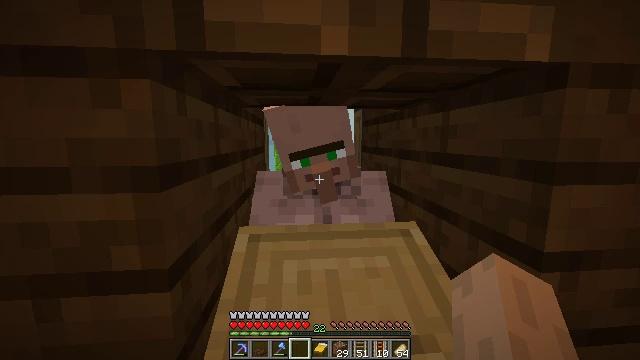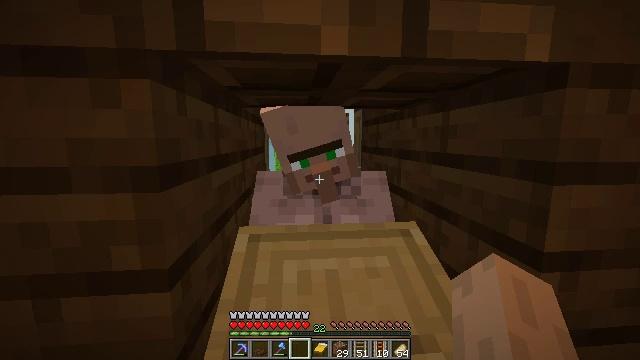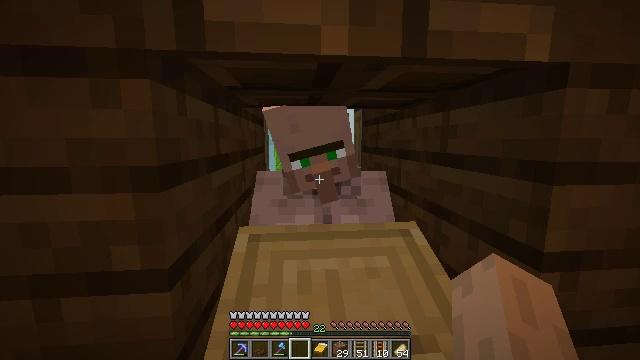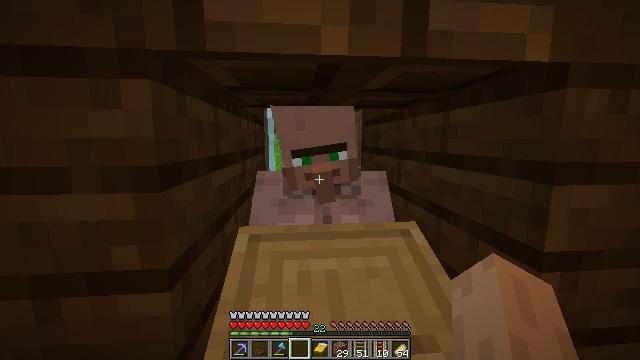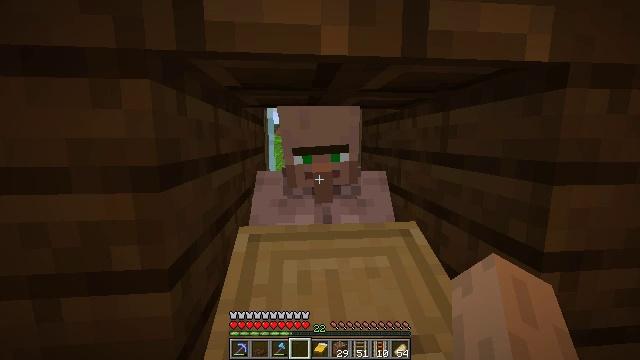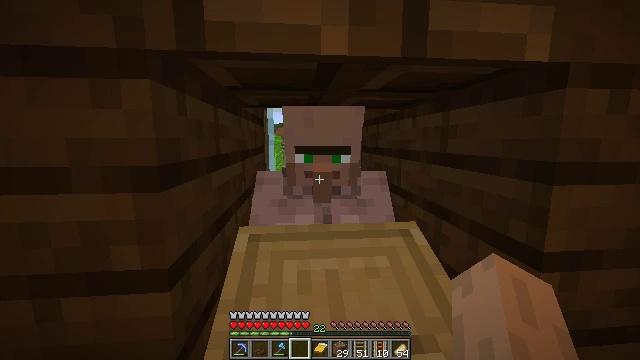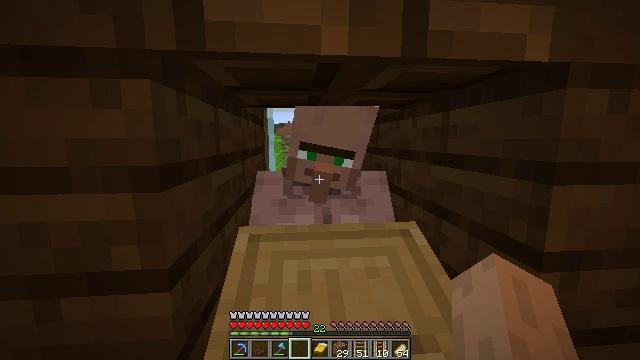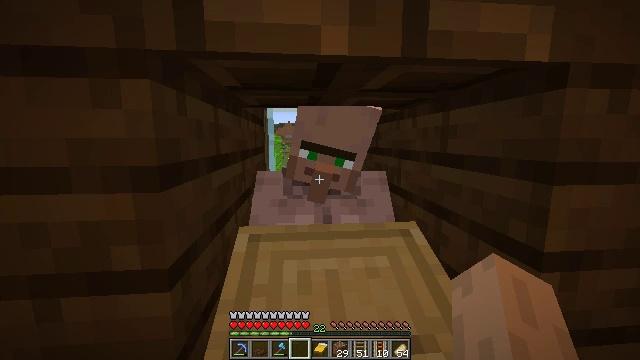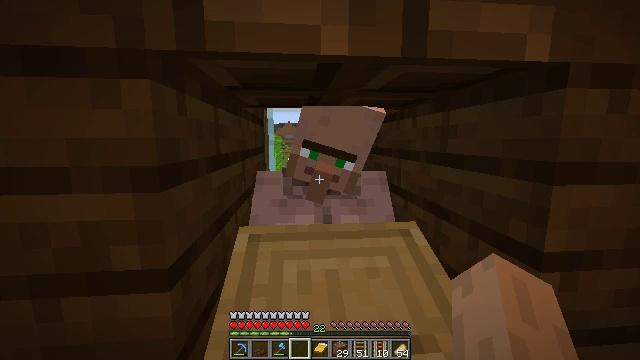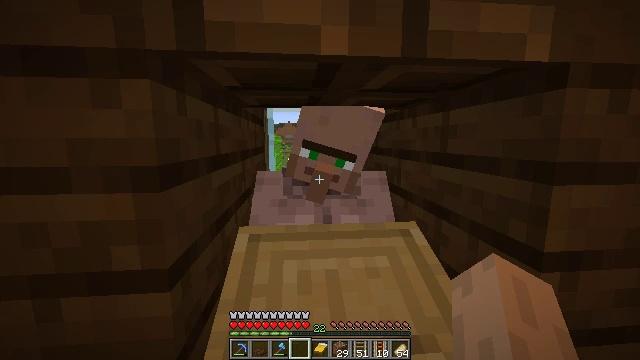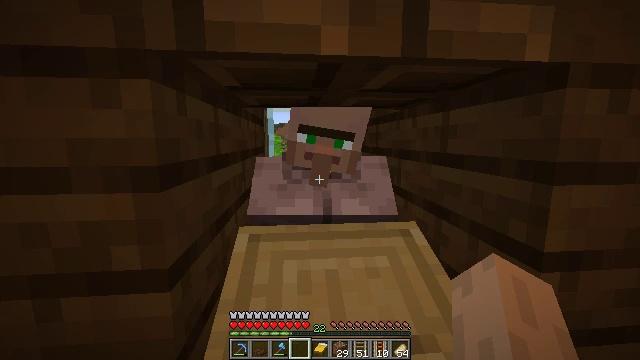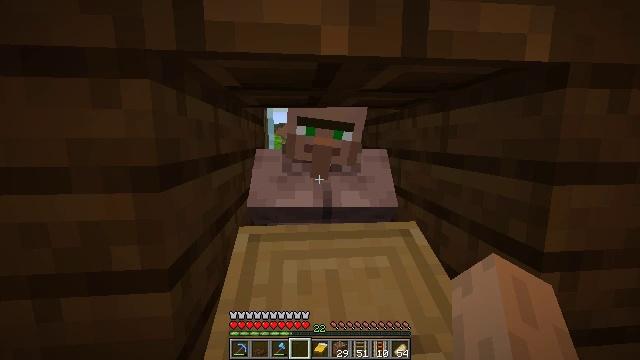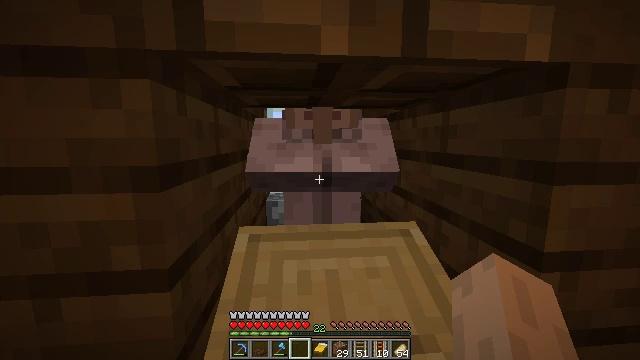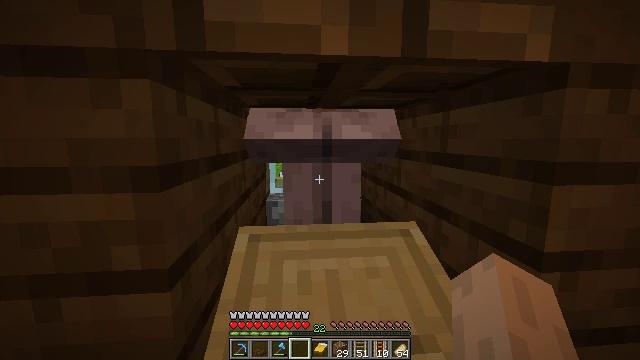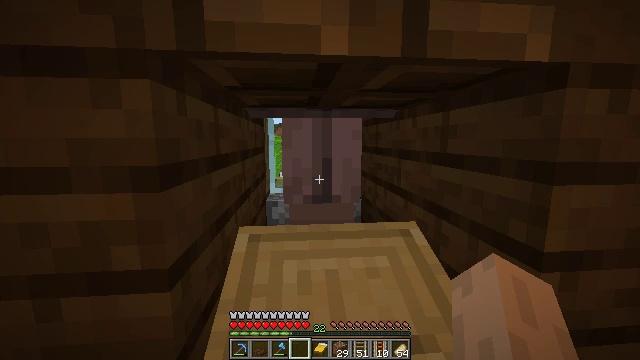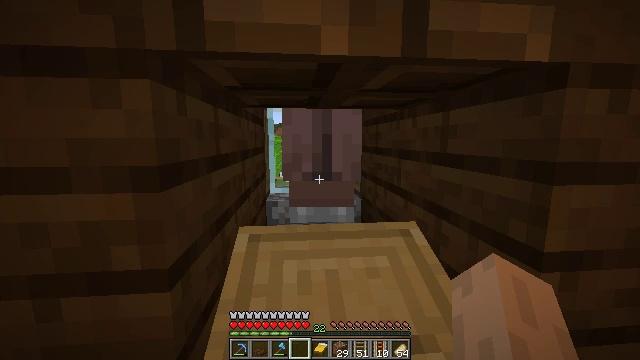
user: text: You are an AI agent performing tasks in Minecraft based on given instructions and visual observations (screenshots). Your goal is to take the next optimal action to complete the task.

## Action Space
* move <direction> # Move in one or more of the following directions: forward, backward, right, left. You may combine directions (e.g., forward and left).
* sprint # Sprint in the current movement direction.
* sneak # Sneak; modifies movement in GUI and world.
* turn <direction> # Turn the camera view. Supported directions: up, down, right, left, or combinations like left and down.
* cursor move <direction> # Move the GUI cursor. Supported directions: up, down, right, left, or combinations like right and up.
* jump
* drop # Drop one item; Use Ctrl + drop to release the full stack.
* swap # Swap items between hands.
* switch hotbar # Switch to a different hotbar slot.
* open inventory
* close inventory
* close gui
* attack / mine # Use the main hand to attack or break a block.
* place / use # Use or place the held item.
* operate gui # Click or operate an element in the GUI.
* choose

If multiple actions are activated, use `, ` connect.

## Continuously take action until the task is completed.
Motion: motion action
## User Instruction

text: Collect dark oak planks from a structure.
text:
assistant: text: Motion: no_op
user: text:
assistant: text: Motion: no_op
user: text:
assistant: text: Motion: no_op
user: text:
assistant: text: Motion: no_op
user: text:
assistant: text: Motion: no_op
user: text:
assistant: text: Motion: no_op
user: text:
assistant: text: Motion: no_op
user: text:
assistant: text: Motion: no_op
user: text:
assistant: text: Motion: no_op
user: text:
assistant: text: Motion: no_op
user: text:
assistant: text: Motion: no_op
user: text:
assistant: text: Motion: no_op
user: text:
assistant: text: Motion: no_op
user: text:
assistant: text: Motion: no_op
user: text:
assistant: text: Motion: no_op
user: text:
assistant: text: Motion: no_op
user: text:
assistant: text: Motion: no_op
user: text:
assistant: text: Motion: no_op
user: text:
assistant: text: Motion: no_op
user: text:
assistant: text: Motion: no_op
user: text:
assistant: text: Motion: no_op
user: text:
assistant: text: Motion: no_op
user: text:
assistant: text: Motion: no_op
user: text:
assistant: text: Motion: no_op
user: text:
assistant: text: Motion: no_op
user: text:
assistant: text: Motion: no_op
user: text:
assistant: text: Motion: no_op
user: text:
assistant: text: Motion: no_op
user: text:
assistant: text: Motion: no_op
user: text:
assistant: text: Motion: no_op